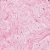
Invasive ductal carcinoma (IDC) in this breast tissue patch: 0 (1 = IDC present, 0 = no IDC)